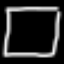
Label: square